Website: home-depot
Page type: customer-info-address
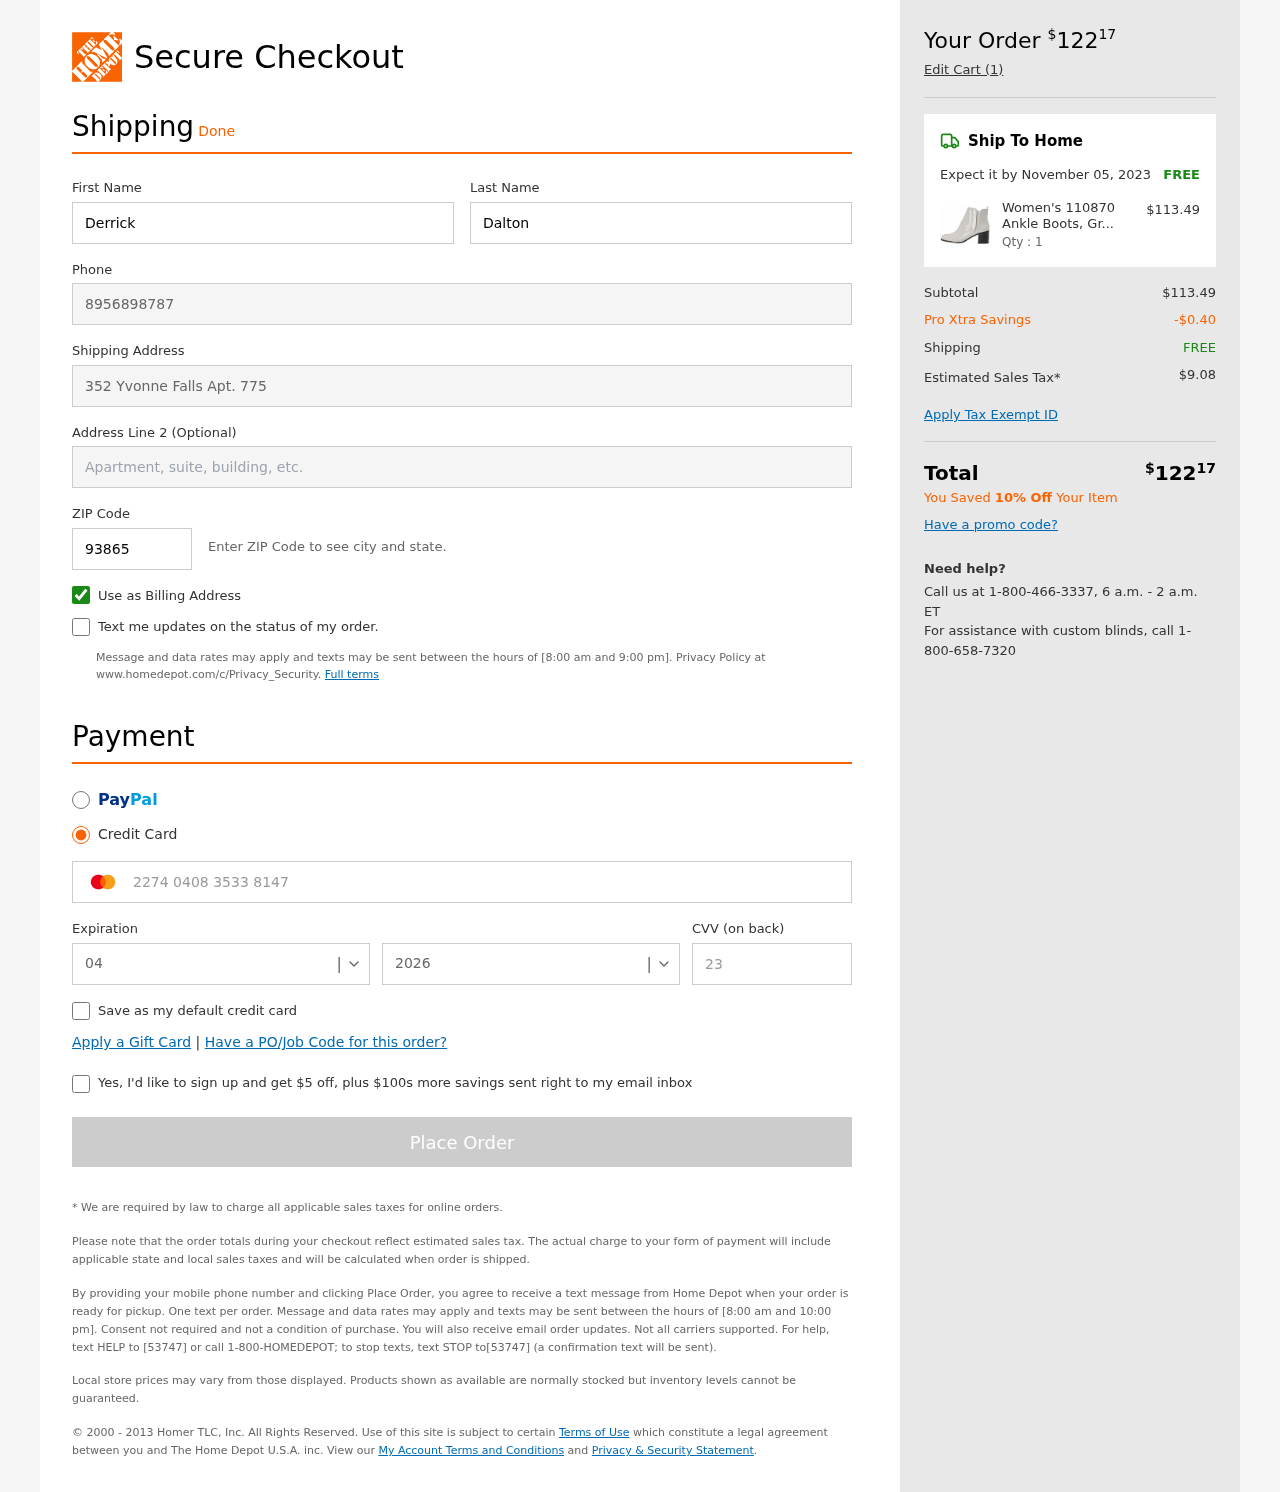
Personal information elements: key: PII_CARD_CVV
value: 231
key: PII_CARD_EXPIRY_MONTH
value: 04
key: PII_CARD_EXPIRY_YEAR
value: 26
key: PII_CARD_NUMBER
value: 2274 0408 3533 8147
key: PII_FIRSTNAME
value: Derrick
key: PII_LASTNAME
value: Dalton
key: PII_PHONE
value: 8956898787
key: PII_POSTCODE
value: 93865
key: PII_STREET
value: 352 Yvonne Falls Apt. 775
Product elements: key: PRODUCT1_NAME
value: Women's 110870 Ankle Boots, Grau Lt Grey, 8 US
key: PRODUCT1_PRICE
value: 113.49
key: PRODUCT1_QUANTITY
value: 1
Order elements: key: ORDER_TOTAL
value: $12217
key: ORDER_NUM_ITEMS
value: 1
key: ORDER_DELIVERY_DATE
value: November 05, 2023
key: ORDER_SHIPPING_COST
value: FREE
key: ORDER_SUBTOTAL
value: $113.49
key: ORDER_DISCOUNT
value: -$0.40
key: ORDER_SHIPPING_COST2
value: FREE
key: ORDER_TAX
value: $9.08
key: ORDER_TOTAL2
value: $12217
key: ORDER_SAVINGS_MESSAGE
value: You Saved 10% Off Your Item